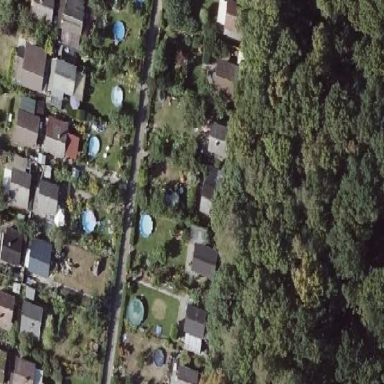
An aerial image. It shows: Plot in the allotments with lot boundary.